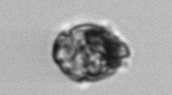
Label: Proterythropsis